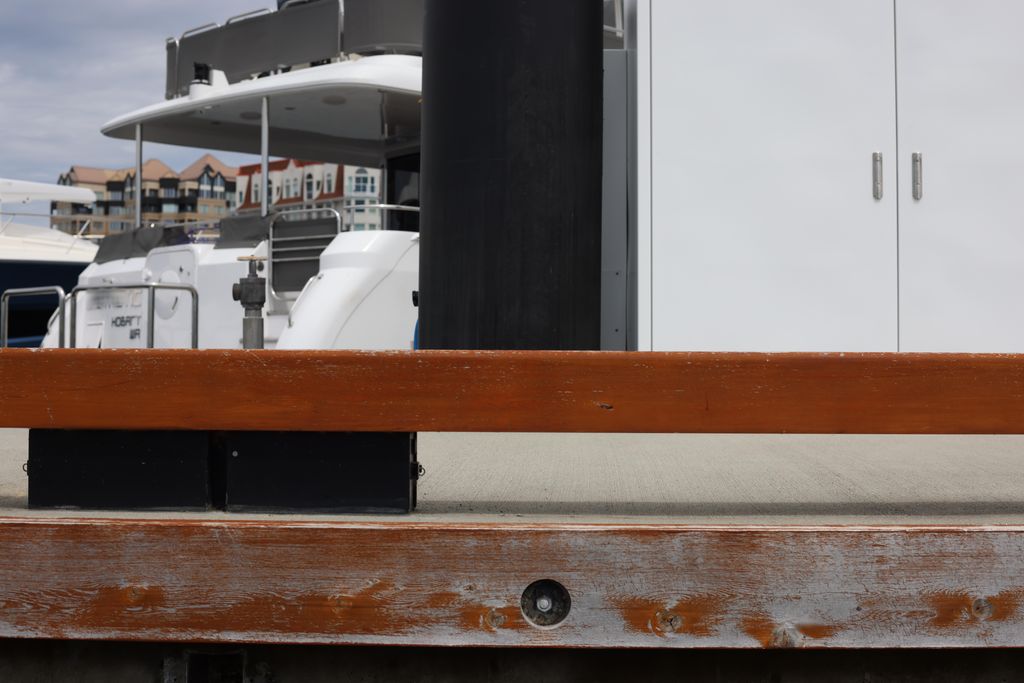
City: victoria